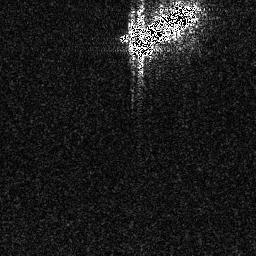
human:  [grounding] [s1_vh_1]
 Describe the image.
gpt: In the satellite image, there is  <ref>1 large ship </ref> <box>[[48, 0, 78, 21, 0]]</box> located at top.